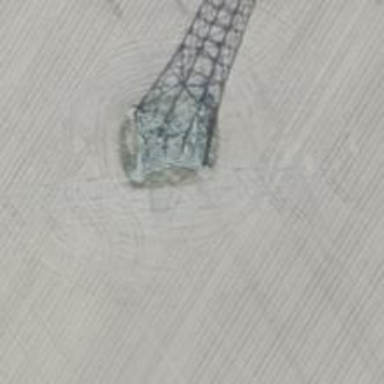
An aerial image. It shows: Three cables of power line.